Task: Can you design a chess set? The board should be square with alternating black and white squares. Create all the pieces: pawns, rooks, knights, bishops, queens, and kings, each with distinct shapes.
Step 3813:
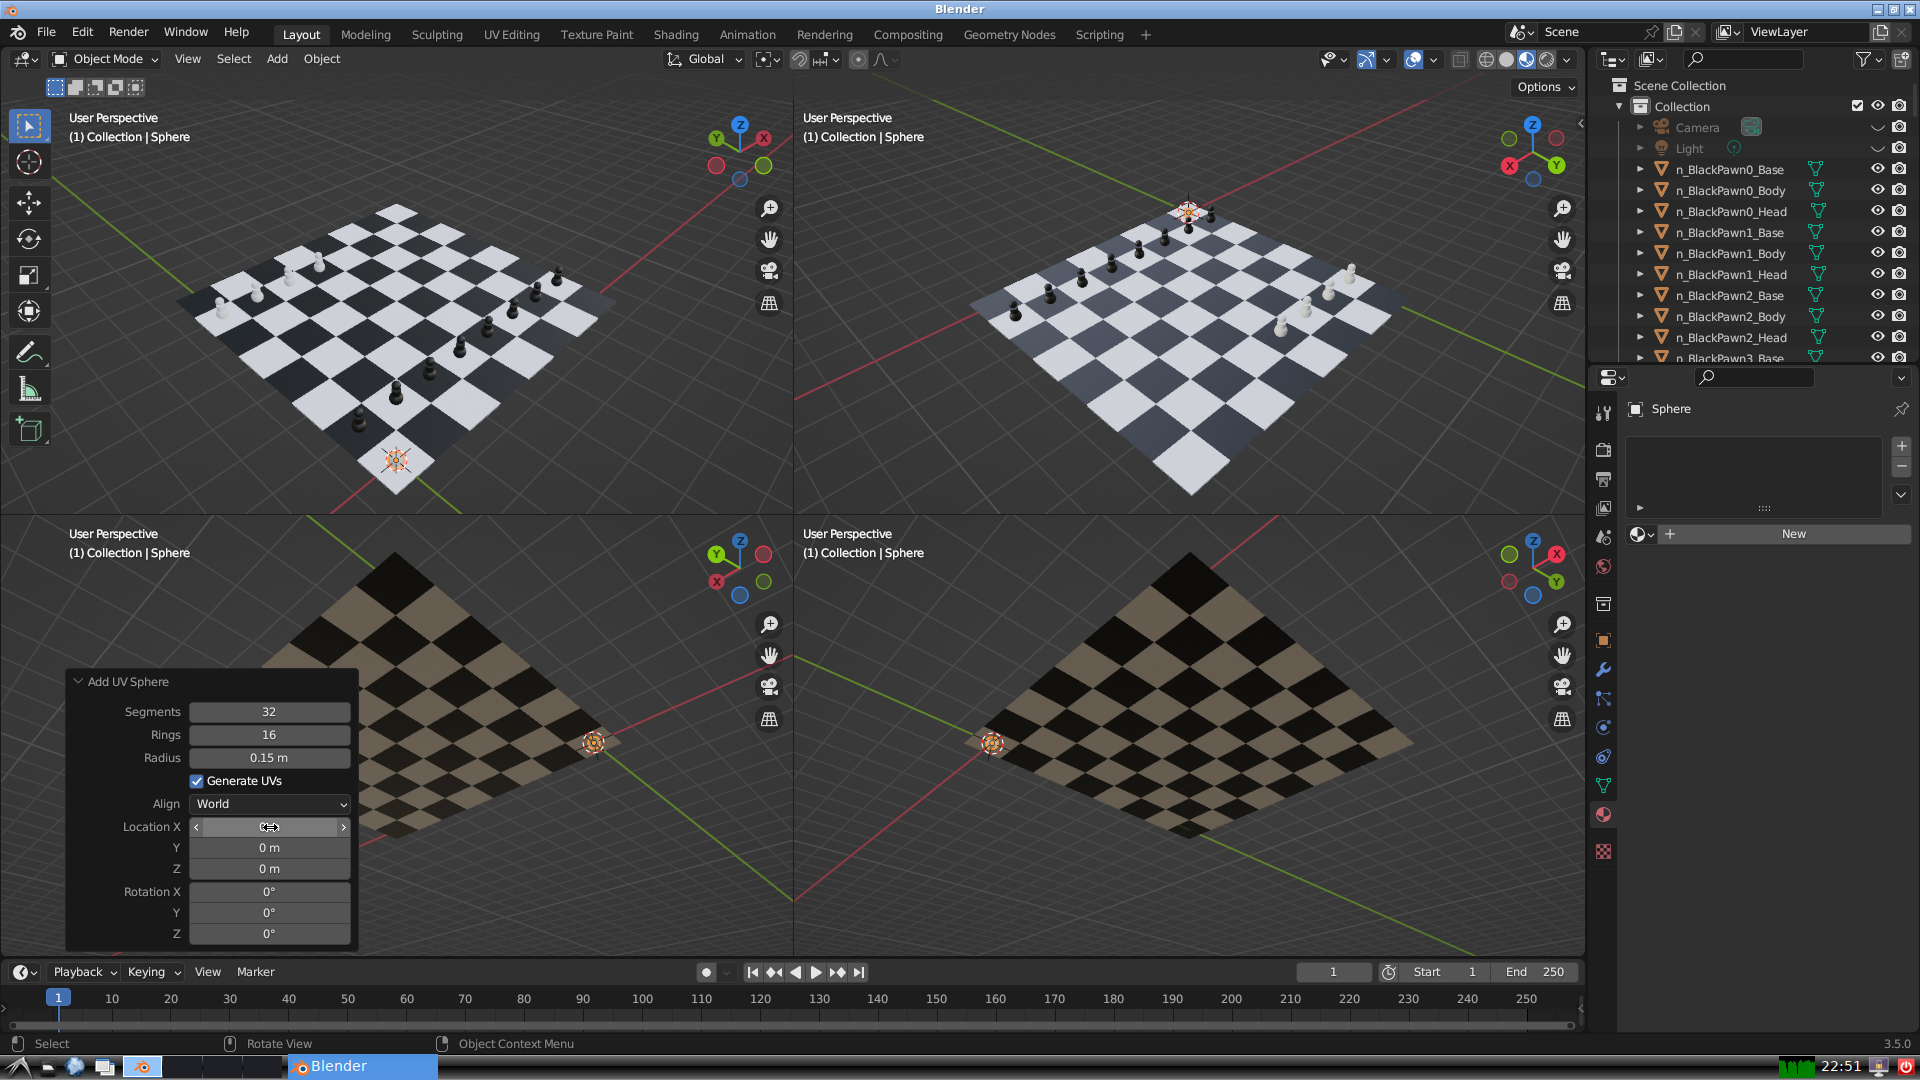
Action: click: no